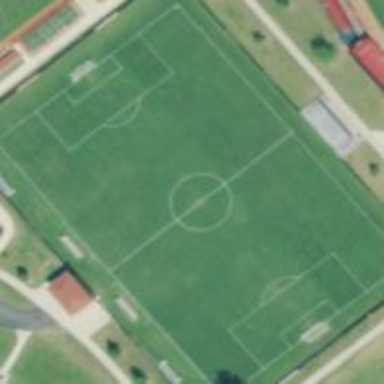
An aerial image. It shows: Soccer pitch for leisure land activities.